Interaction volume radius: 5 \u00c5
Interaction volume height: 20 \u00c5
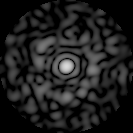
Disorder parameter: 0.8178